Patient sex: F
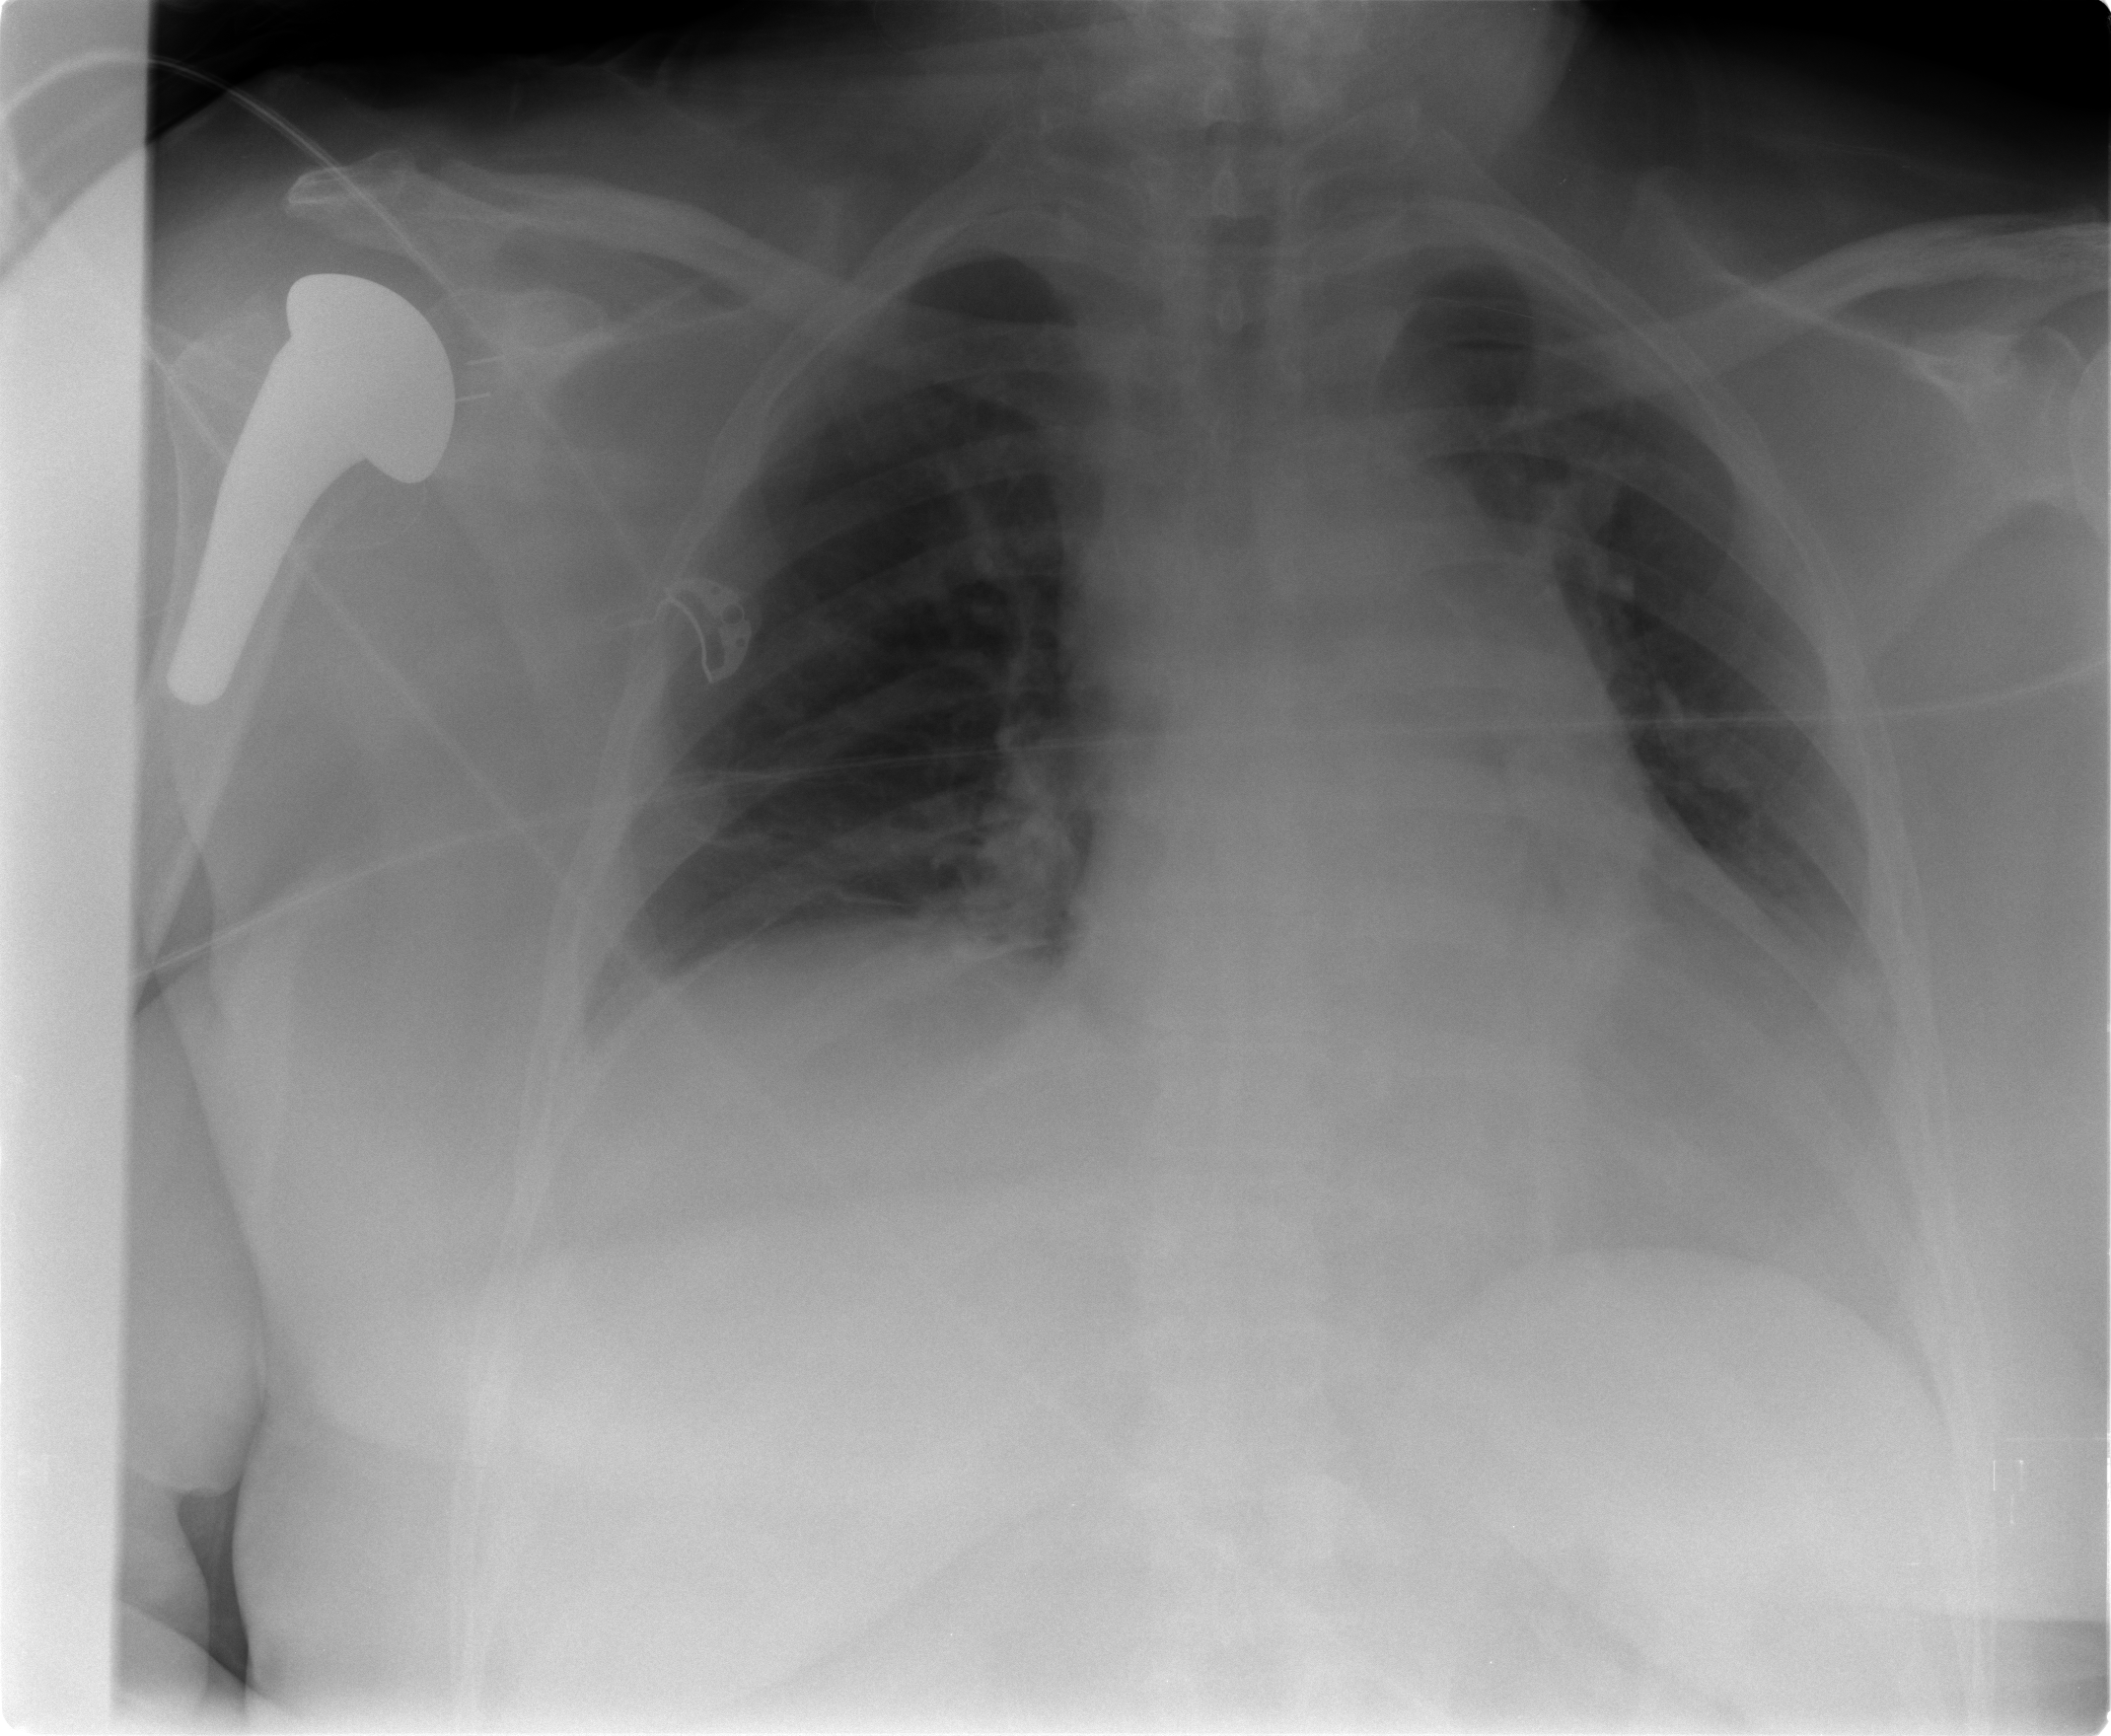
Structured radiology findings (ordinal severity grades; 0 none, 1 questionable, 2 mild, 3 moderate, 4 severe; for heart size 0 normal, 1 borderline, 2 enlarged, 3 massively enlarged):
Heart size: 2
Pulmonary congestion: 2
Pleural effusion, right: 2
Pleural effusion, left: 0
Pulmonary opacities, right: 0
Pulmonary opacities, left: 2
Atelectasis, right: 2
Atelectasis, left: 2